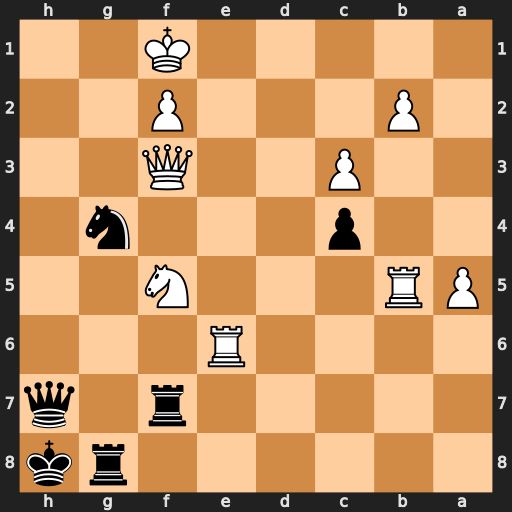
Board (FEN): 6rk/5r1q/4R3/PR3N2/2p3n1/2P2Q2/1P3P2/5K2
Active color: b
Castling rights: -
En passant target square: -
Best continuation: Nh2+ Ke2 Nxf3